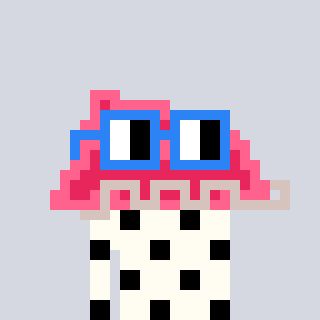
a pixel art character with square blue glasses, a retainer-shaped head and a grayscale-colored body on a cool background